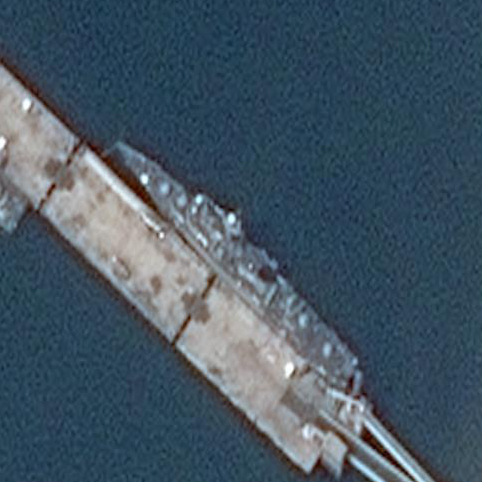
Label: cruiser